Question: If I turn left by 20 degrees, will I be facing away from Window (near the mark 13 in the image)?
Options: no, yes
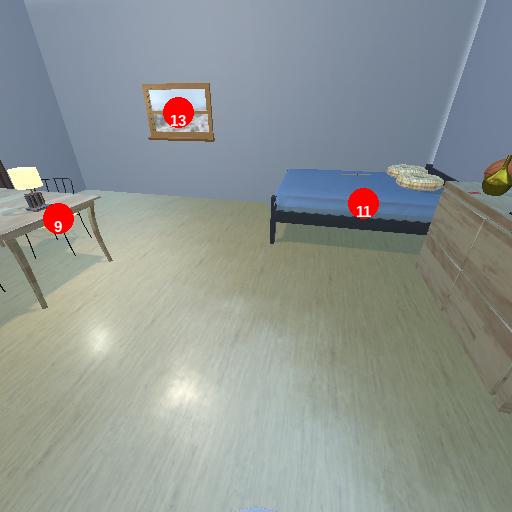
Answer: no